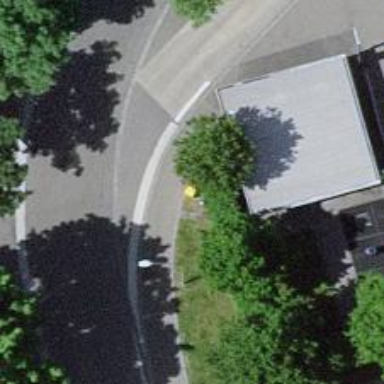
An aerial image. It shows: Post box.